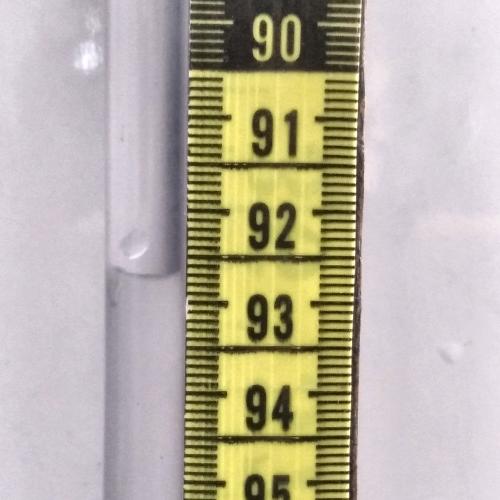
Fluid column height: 92.7 cm